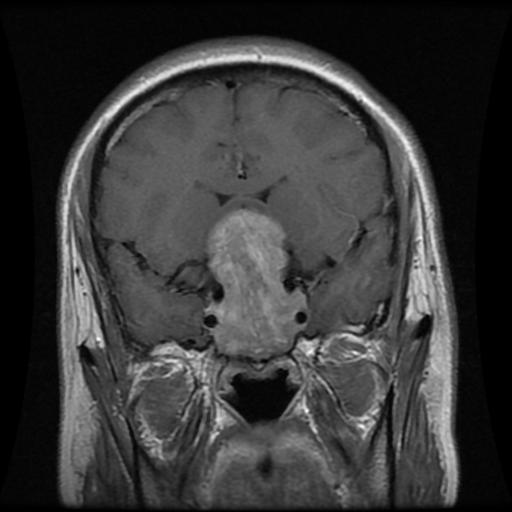
Label: pituitary